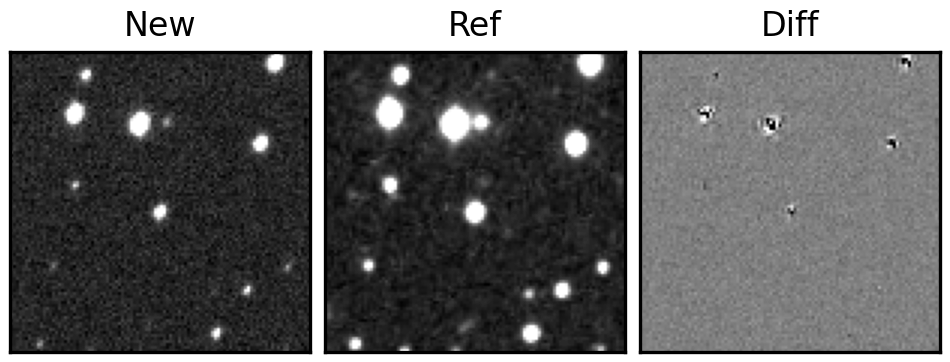
Label: bogus